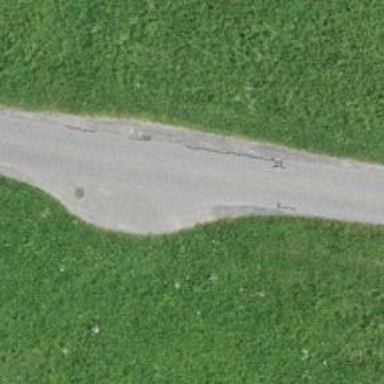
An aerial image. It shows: Passing place on the road.